Question: I have this sql but what I was looking to do was to have another column which had the total of the other matches column like this...

'''
declare @SchoolID int
declare @RoleID int
declare @match int
declare @firstname varchar
set @SchoolID=1
set @RoleID=1
SELECT
dbo.Teacher.Firstname,
dbo.School.SchoolName,
dbo.School.SchoolID,
dbo.RoleTitle.RoleTitle,
CASE WHEN dbo.School.SchoolID = @SchoolID then 1 else 0 end as [SchoolMatch],
CASE WHEN dbo.JobTitle.RoleTitleID = @RoleID then 1 else 0 end as [RoleMatch]
FROM
dbo.School INNER JOIN
dbo.Lesson ON dbo.School.SchoolID = dbo.Lesson.SchoolID INNER JOIN
dbo.RoleTitle ON dbo.Lesson.RoleTitleID = dbo.RoleTitle.RoleTitleID INNER JOIN
dbo.Teacher ON dbo.Lesson.TeacherID = dbo.Teacher.TeacherID
'''
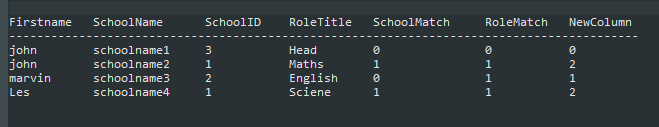
Answer: You can just repeat your case statements and add them.
'''
SELECT
.
.
CASE WHEN dbo.School.SchoolID = @SchoolID then 1 else 0 end +
CASE WHEN dbo.JobTitle.RoleTitleID = @RoleID then 1 else 0 end as [NewColumn]
'''